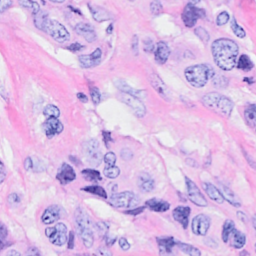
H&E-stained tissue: Breast